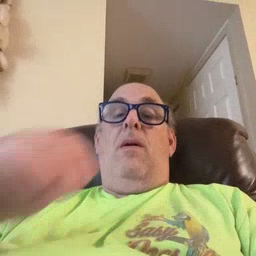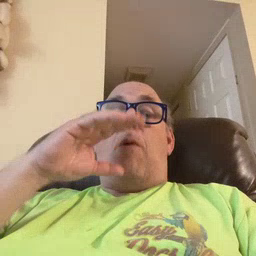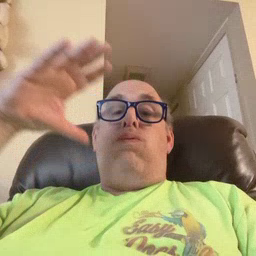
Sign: balloon